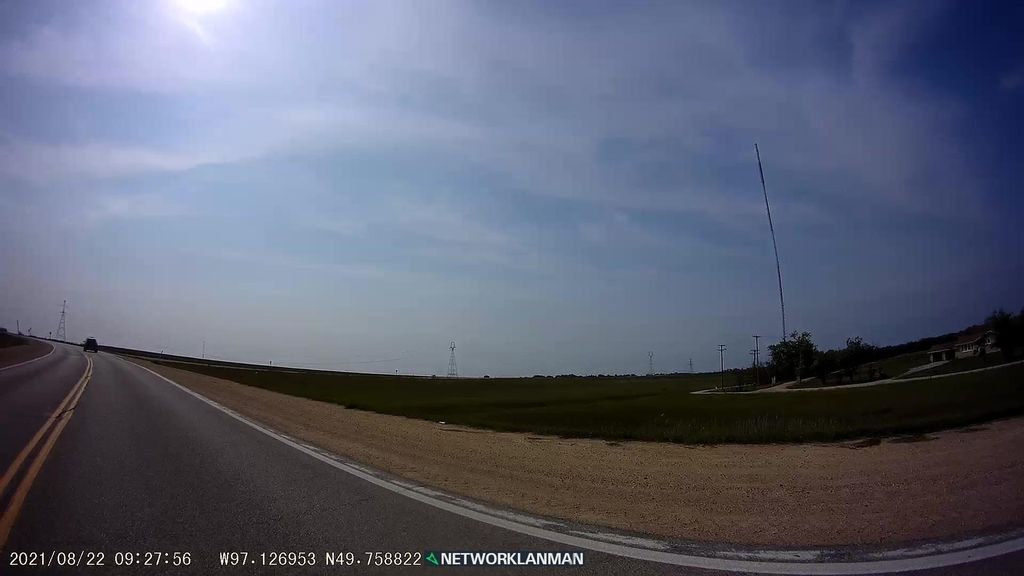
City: winnipeg